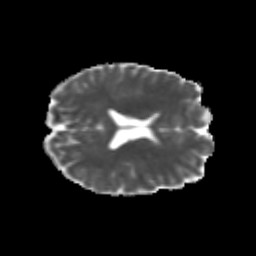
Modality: MD
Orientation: axial
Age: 25
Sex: male
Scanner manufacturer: siemens
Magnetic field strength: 3 T
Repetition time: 3.5 s
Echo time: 0.113 s